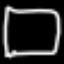
Label: square